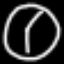
Label: clock